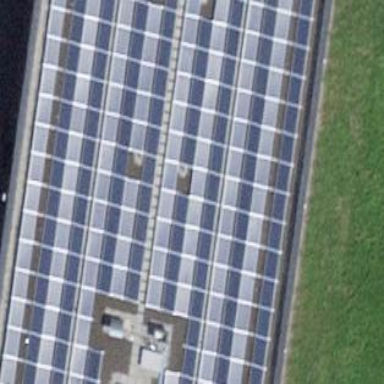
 consisting of solar photovoltaic panels."